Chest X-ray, AP view. Patient: 70 years old, sex M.
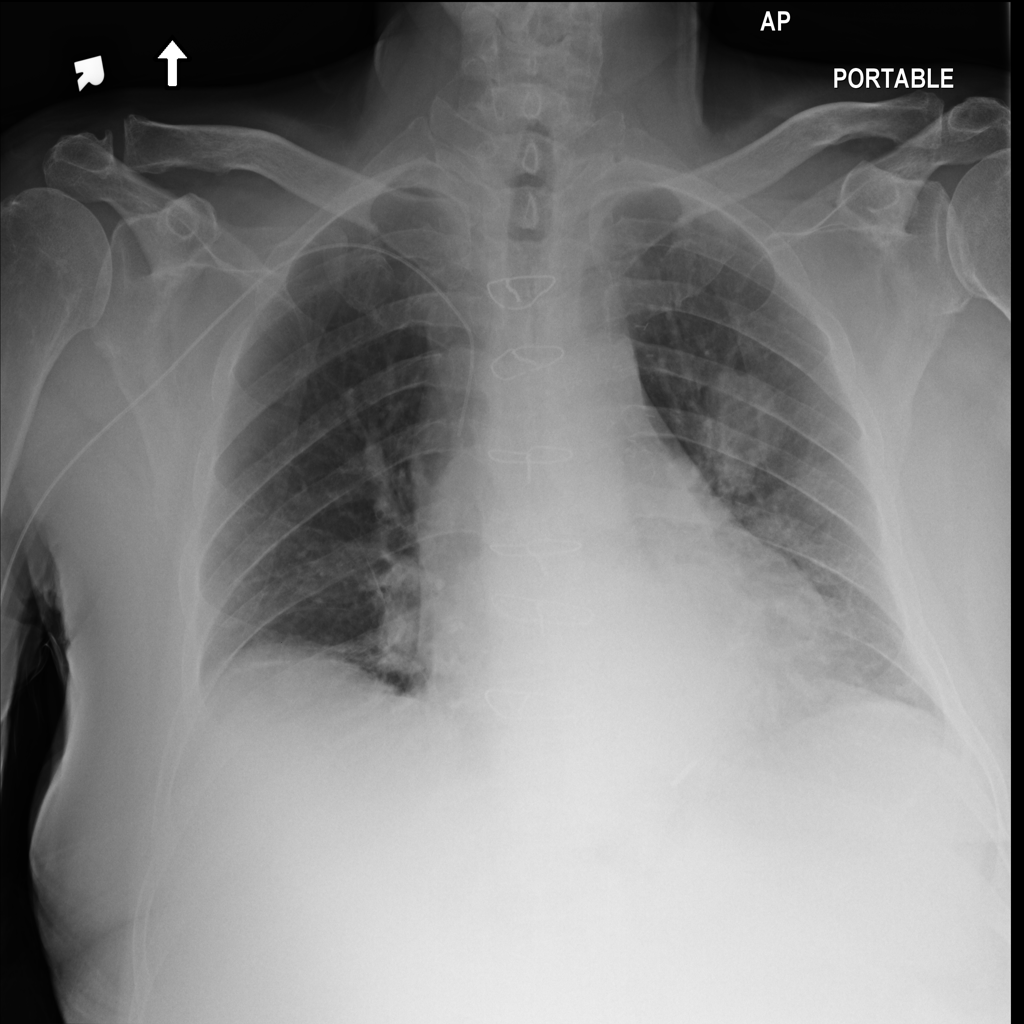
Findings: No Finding